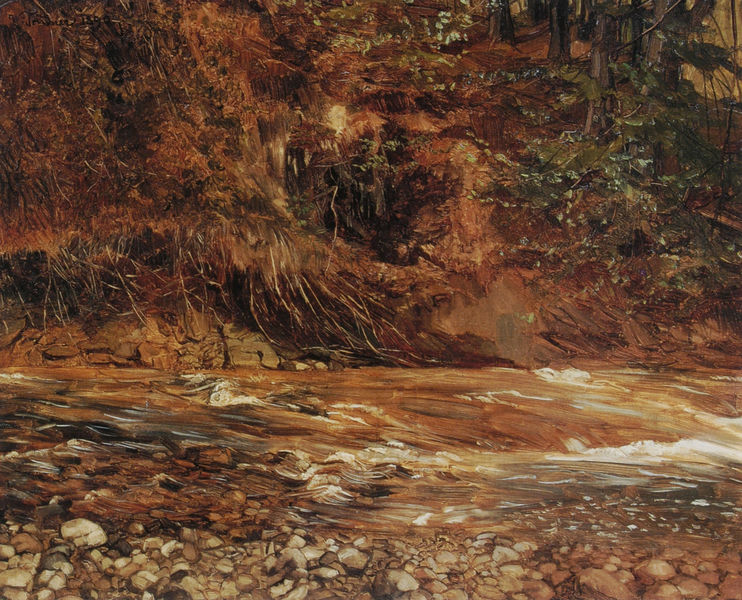
Titel: Gebirgsbach bei Prien
Künstler: Heinrich Wilhelm Trübner
Institution: (Privatbesitz)
Schlagwörter: baum, blau, blätter, dunkel, felsen, gemälde, laub, schatten, wasser, weiß, bäume, fluss, gelb, grün, landschaft, ocker, sand, see, ufer, äste, ausschnitt, bewegung, braun, grau, hell, licht, orange, ölbild, gras, rot, beige, malerei, stein, steine, öl, bach, erde, natur, strauch, zweige, büsche, gebüsch, gewässer, pastos, sträucher, pflanzen, schön, wald, gischt, kieselsteine, klar, wellen, studie, abhang, schotter, fels, gebirge, hang, monochrom, vegetation, geröll, steil, herbst, enten, idylle, oliv, sepia, kies, böschung, reißend, schaum, strom, strömung, tannen, ölgemälde, querformat, stämme, fliessend, waldrand, foto, kiesel, wandern, wurzel, flussbett, flusslandschaft, moos, kupfer, fliesen, fichte, nadelbaum, tanne, trüb, wurzeln, hügelig, strudel, brauntöne, blattwerk, gebirgsbach, gehölz, kieselstein, laubbäume, pebbles, sediment, steigung, steinchen, zottig, ölbemalde, rötlich, nadelbäume, bachlauf, fichten, fließen, braunton, beeindruckend, landschaftsmalerei; 19. jahrhundert, gesteine, äöl, steint